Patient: sex M, age 74
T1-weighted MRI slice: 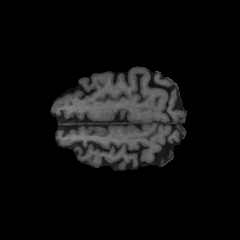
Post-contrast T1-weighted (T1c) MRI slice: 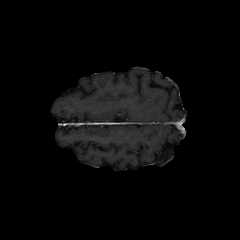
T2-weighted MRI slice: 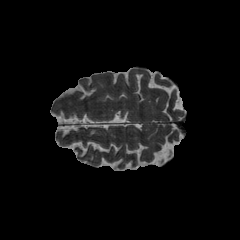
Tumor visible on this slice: no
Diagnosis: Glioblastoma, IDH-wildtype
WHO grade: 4